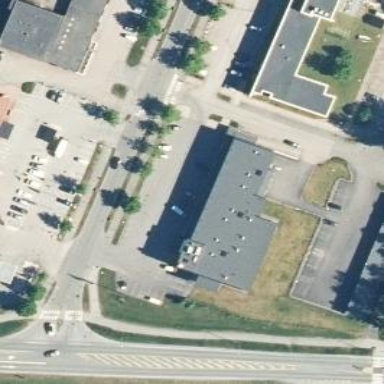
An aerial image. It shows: Convenience shop.